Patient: sex F, age 61
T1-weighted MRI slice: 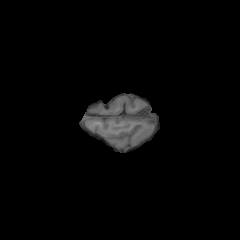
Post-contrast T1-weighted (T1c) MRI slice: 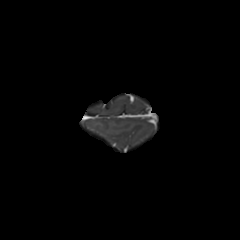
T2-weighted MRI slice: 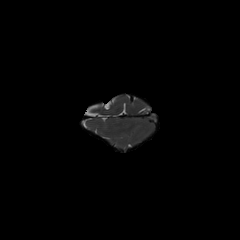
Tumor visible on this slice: no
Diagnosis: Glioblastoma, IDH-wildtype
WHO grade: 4